Interaction volume radius: 10 \u00c5
Interaction volume height: 35 \u00c5
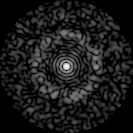
Disorder parameter: 0.8423